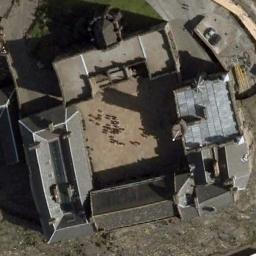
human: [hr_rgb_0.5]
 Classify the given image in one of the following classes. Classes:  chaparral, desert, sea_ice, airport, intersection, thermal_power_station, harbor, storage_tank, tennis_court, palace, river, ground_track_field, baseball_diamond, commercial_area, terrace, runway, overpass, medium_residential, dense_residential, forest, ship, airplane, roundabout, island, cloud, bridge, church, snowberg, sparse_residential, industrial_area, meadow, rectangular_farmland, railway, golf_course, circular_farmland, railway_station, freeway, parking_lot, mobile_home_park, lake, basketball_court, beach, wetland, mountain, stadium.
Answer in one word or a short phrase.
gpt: palace